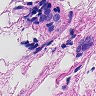
Metastatic tissue present: yes